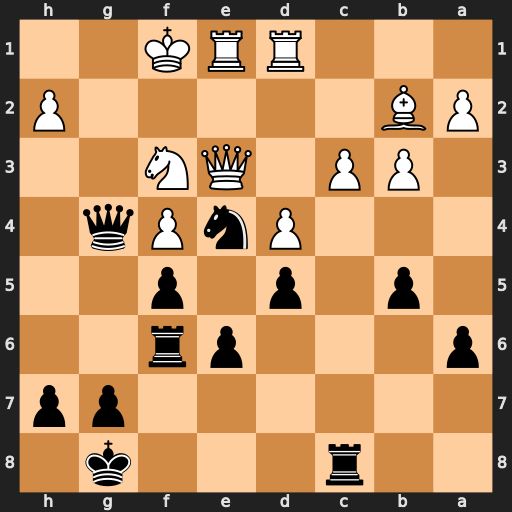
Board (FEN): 2r3k1/6pp/p3pr2/1p1p1p2/3PnPq1/1PP1QN2/PB5P/3RRK2
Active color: b
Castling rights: -
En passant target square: -
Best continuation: Qh3+ Kg1 Rg6+